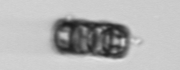
Label: Paralia_sulcata